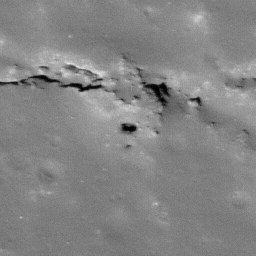
Pit: Jackson 4
Host crater: Jackson
Host type: impact_melt
Lunar coordinates: latitude 21.764, longitude 197.12